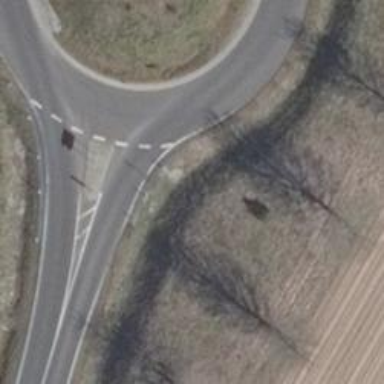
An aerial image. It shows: Road with "give way" sign.